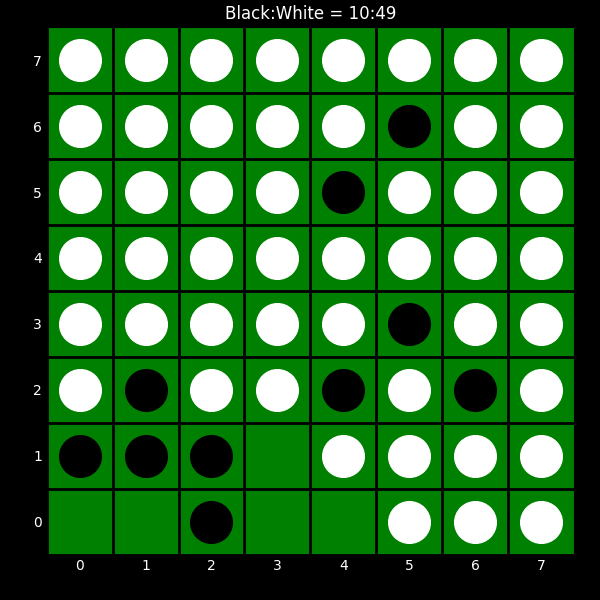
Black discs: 10
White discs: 49